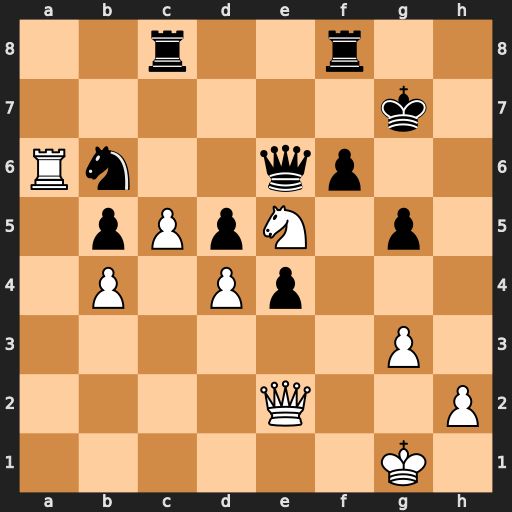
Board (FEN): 2r2r2/6k1/Rn2qp2/1pPpN1p1/1P1Pp3/6P1/4Q2P/6K1
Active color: w
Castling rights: -
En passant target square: -
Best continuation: Ra7+ Nd7 Rxd7+ Qxd7 Nxd7